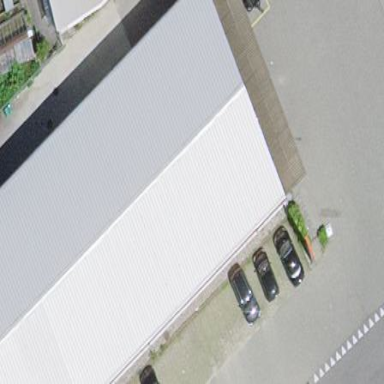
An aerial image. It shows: Supermarket building.